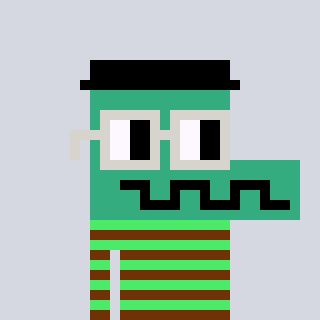
a pixel art character with square light gray glasses, a crocodile-shaped head and a teal-colored body on a cool background